Question: What is the result of the calculation shown?
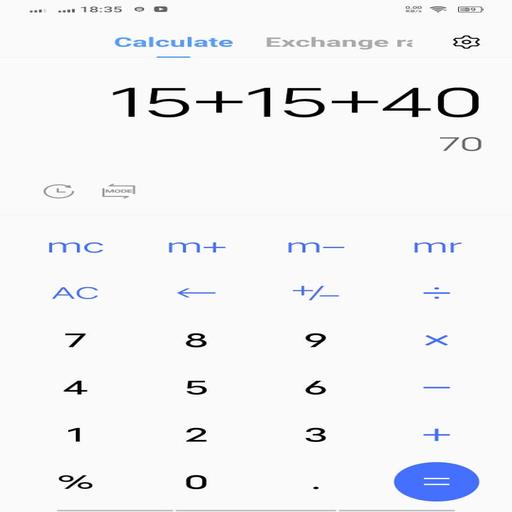
Answer: 70